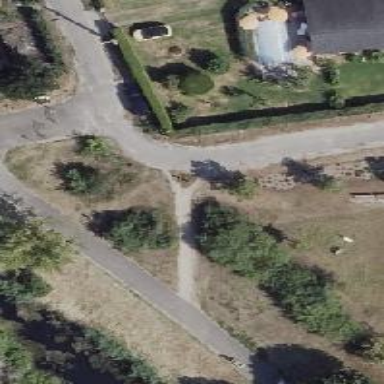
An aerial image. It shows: Footway.